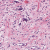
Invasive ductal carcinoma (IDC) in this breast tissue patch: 1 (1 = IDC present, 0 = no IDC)